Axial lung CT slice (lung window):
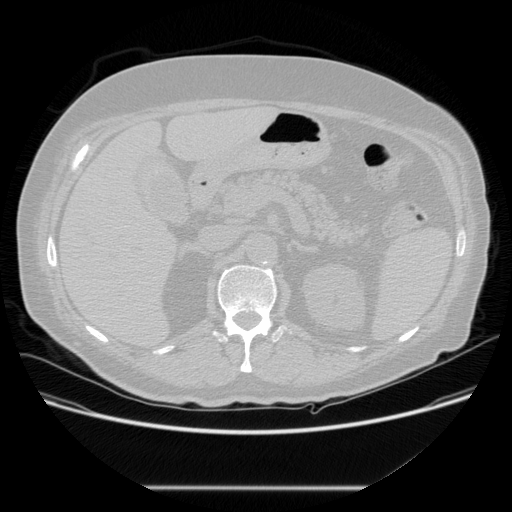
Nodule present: no